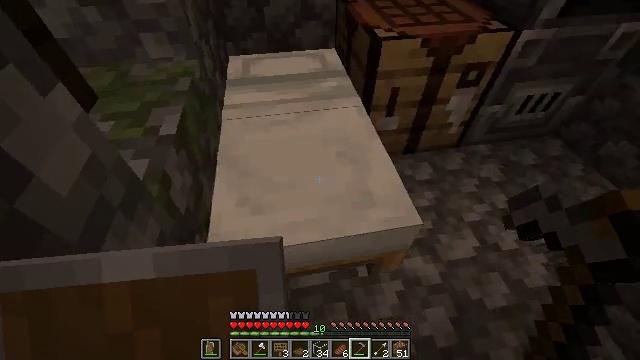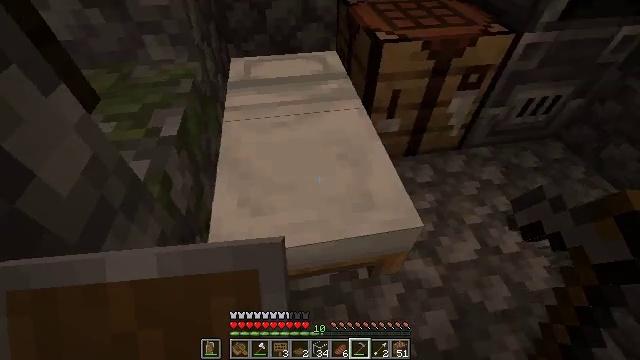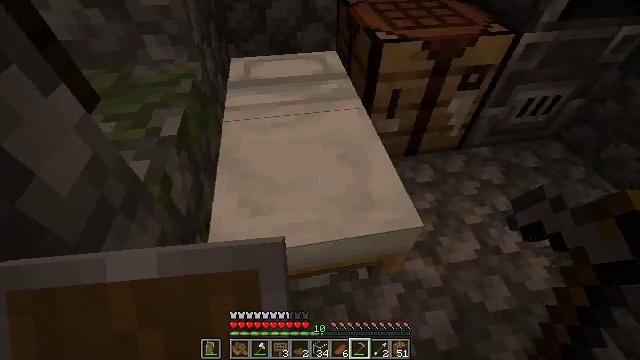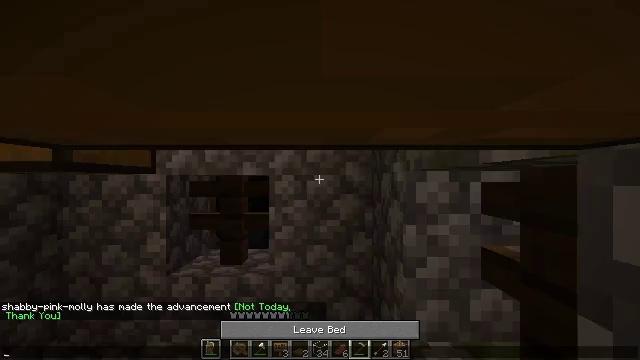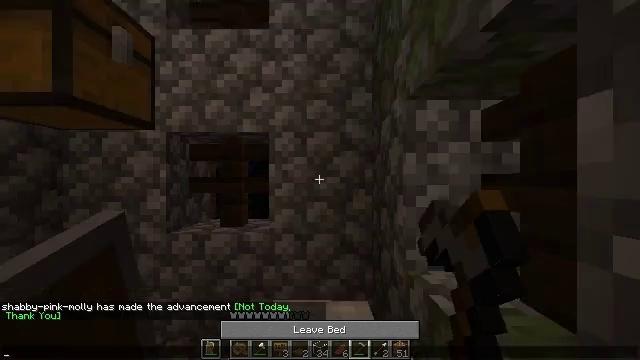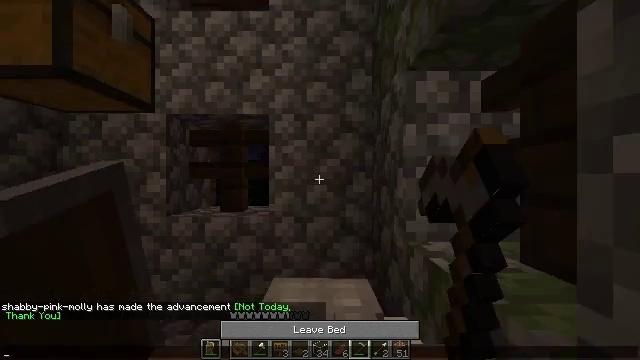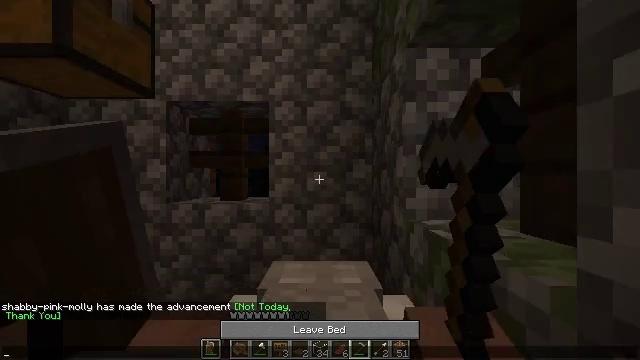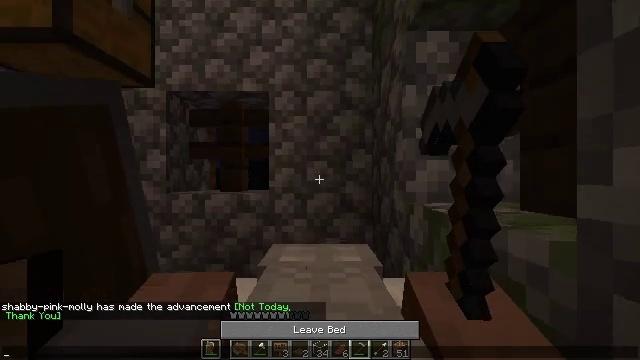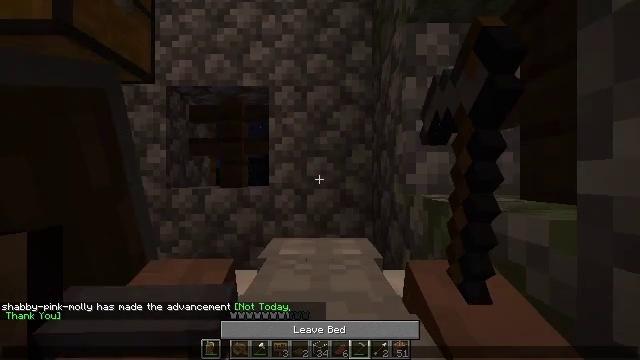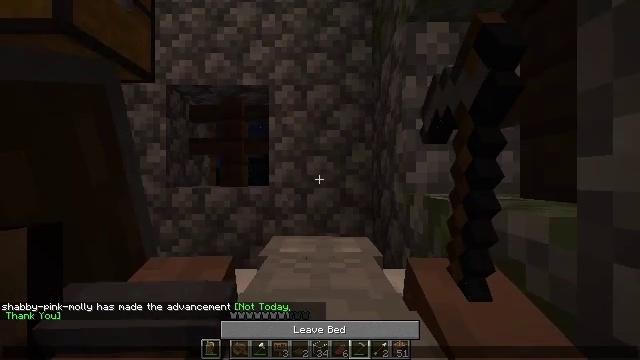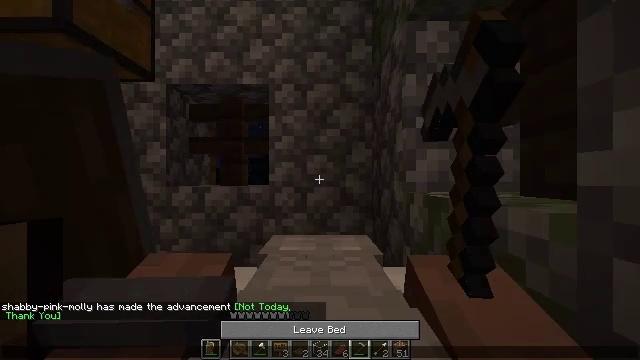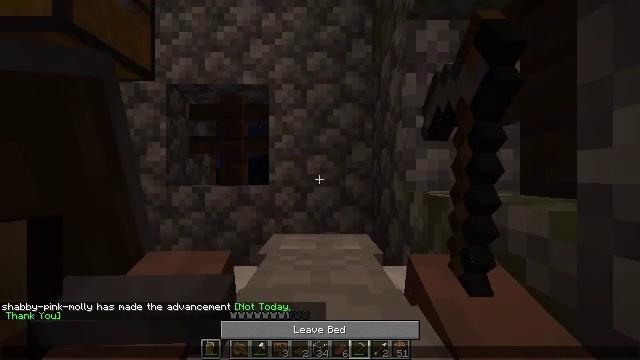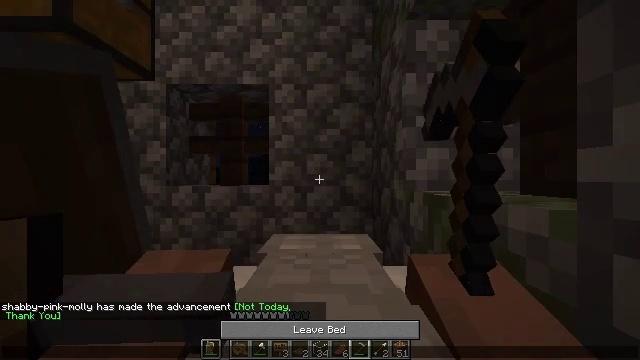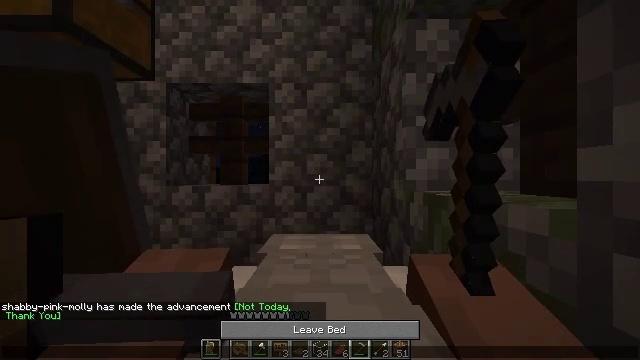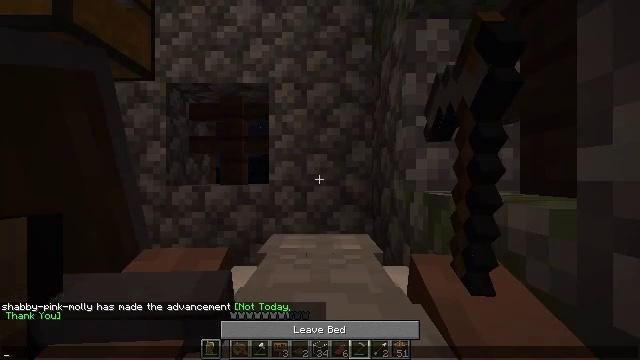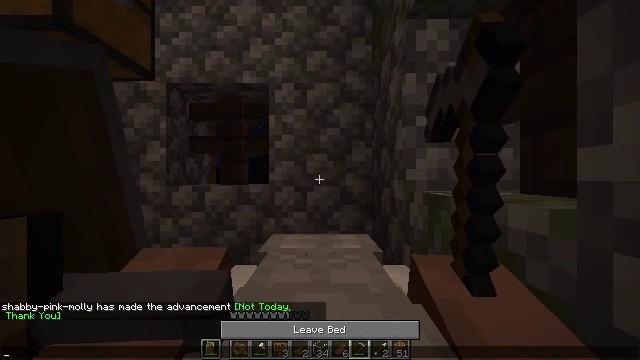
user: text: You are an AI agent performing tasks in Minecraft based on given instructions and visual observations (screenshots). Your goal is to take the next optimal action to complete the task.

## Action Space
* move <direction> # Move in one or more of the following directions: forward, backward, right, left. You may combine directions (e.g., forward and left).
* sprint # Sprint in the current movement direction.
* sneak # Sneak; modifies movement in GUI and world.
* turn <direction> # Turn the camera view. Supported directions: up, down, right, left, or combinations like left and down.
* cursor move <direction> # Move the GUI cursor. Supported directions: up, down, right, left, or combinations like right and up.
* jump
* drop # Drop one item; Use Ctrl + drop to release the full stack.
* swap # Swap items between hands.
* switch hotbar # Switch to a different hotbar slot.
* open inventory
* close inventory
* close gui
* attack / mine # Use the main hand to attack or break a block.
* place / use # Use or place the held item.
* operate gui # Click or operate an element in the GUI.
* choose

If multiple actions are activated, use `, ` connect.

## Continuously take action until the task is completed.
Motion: motion action
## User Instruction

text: Get dirt block.
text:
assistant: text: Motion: no_op
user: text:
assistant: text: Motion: no_op
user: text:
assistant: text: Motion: no_op
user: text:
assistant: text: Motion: open gui
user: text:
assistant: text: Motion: no_op
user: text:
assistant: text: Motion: no_op
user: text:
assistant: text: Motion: no_op
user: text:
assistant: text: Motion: no_op
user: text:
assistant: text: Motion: no_op
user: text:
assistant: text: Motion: no_op
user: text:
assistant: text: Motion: no_op
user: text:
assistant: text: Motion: no_op
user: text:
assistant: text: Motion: no_op
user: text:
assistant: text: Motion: no_op
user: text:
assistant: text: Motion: no_op
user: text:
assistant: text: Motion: no_op
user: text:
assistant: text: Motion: no_op
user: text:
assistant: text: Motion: no_op
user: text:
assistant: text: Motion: no_op
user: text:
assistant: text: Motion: no_op
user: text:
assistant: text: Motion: no_op
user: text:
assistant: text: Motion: no_op
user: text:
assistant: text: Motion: no_op
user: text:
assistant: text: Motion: no_op
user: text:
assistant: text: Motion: no_op
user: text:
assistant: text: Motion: no_op
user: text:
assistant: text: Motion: no_op
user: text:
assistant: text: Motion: no_op
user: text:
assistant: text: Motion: no_op
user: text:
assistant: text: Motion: no_op